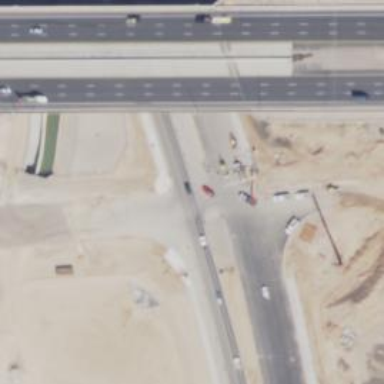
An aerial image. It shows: Asphalt motorway link.